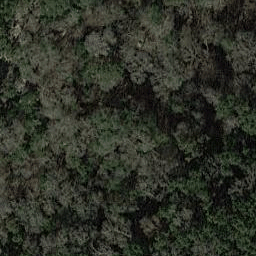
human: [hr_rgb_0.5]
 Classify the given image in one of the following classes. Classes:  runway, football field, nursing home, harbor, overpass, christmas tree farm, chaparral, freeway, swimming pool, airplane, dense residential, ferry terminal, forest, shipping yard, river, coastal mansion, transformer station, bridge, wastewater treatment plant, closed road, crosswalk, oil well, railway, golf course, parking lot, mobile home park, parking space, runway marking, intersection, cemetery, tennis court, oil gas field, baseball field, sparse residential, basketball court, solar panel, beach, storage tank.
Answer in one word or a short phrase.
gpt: forest